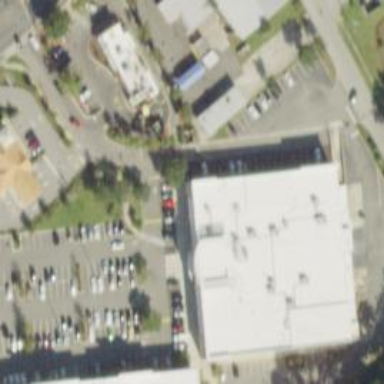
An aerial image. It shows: Commercial area.